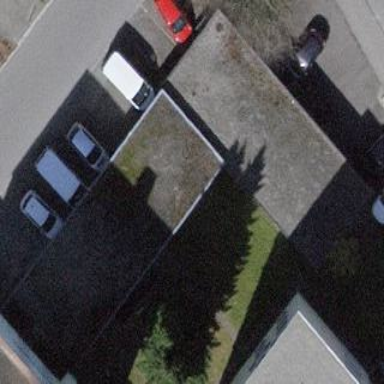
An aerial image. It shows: Group of garages.